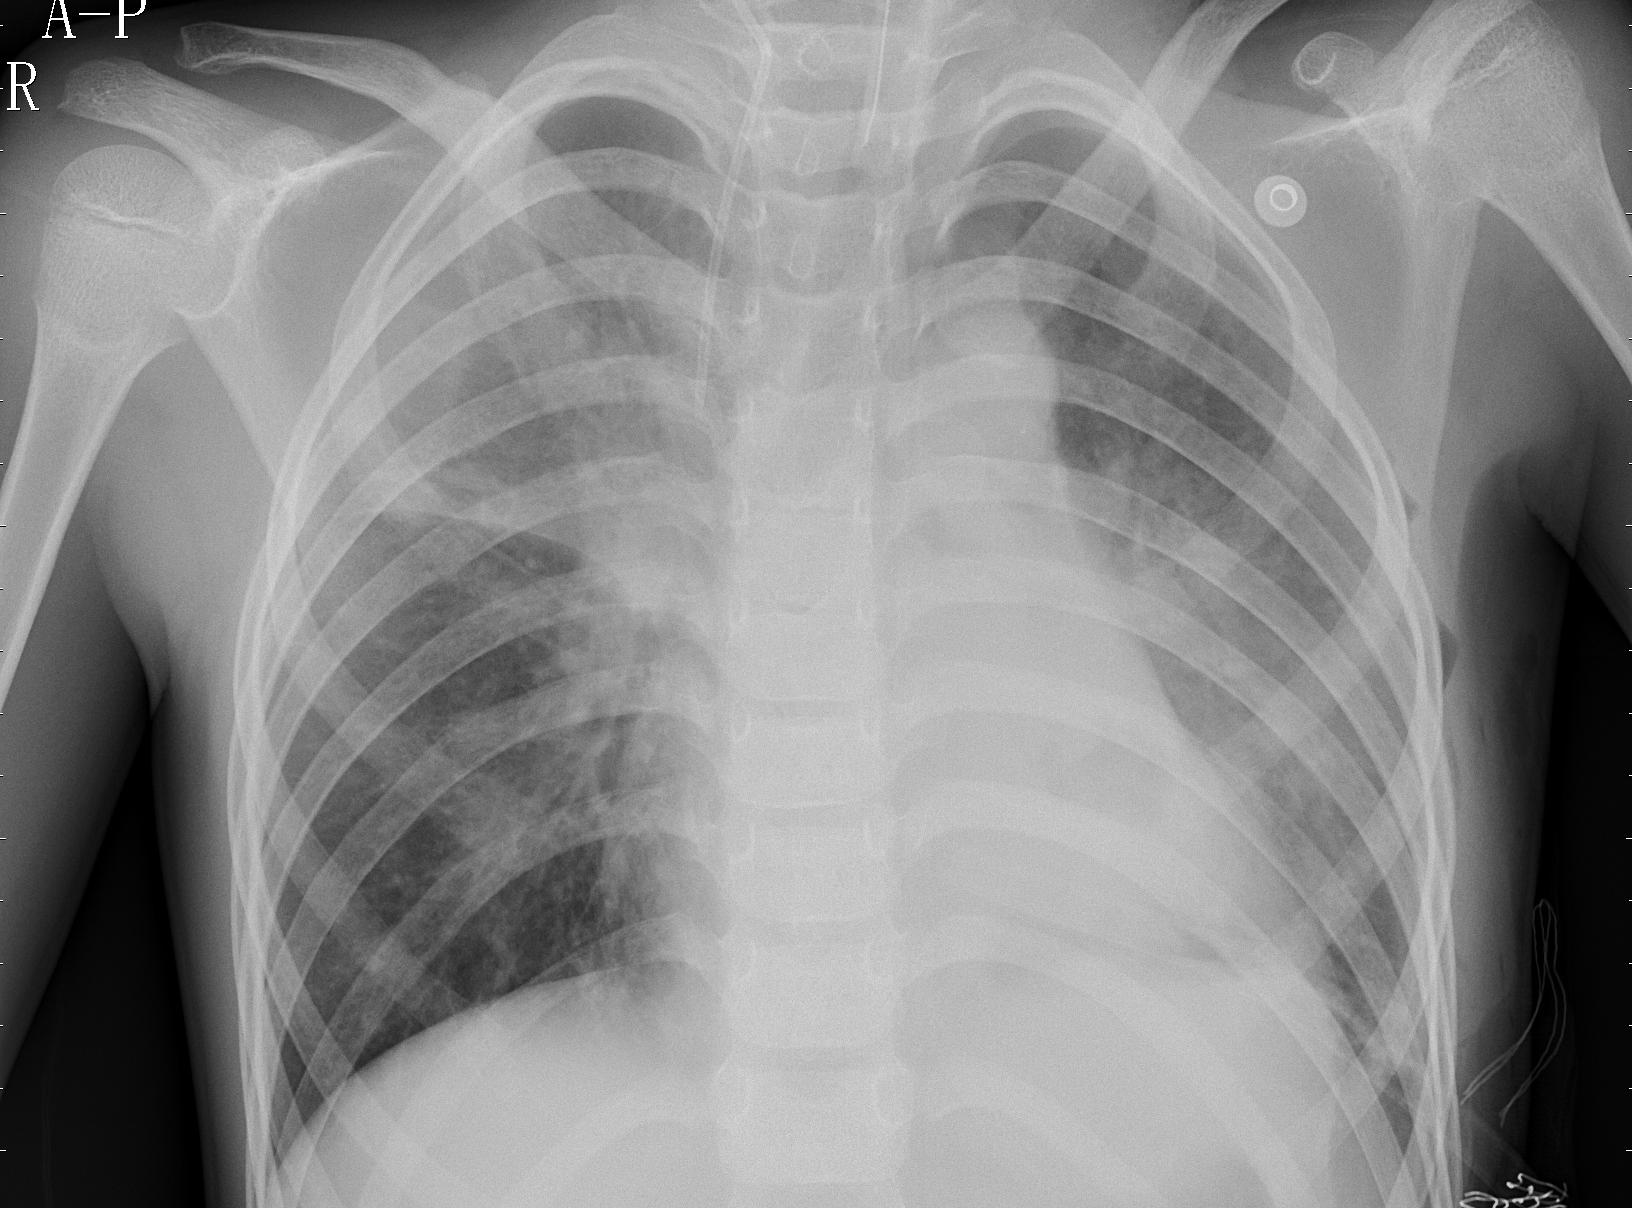
Diagnosis: PNEUMONIA